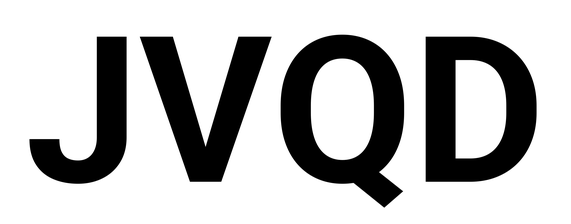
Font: Roboto_Bold